Question: What I basically am going for is a platform game where you can advance through stages by getting past enemies and such. You will get different weapons as you advance and pick things up. I would like for these different weapons you pick up to be able to be pointed in the direction that the mouse is currently at.
Since it's a little hard to example it right I found a video that pretty much shows exactly what I want but with a different sprites used.
<URL>
So lets say this is the image I would use for one of the weapons:

How would I go about adjusting it (pseudo code) to make the right point of the pickaxe be pointed in the same direction of the mouse?
I just looking for some pseudo code of how you may go about doing this the most efficient way and the smoothest way.
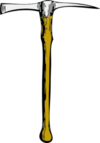
Answer: If you are using Java 'Graphics2D' then you have to use 'AfflineTransform'. To do this first translate to the point of the axis of your pickaxe. Then you would rotate by the direction to the mouse which can be found using 'atan2'. then you draw the axe so the offset matches the axis point.
Pseudocode:
'''
#function drawAxe:
translate(player.x, player.y);
translate(pickaxis.x, pickaxis.y);
rotation=toDegrees(atan2(mouse.y-player.y,mouse.x-player.x));
rotate(roation);
translate(-axisPointOnPickaxe.x, -axisPointOnPickaxe.y);
drawImage(pickaxe.texture);
IdentityMatrix();//[[1,0,0,0],[0,1,0,0],[0,0,1,0],[0,0,0,1]] or no transformation. i think you have to set a blank transform to do this in java efficiently
#endFunction drawAxe
'''